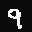
Label: 9